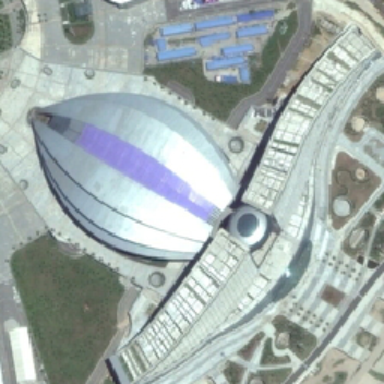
A corner of the city center .